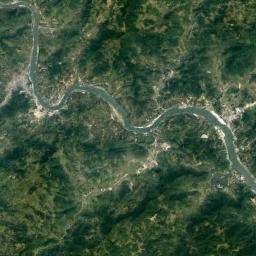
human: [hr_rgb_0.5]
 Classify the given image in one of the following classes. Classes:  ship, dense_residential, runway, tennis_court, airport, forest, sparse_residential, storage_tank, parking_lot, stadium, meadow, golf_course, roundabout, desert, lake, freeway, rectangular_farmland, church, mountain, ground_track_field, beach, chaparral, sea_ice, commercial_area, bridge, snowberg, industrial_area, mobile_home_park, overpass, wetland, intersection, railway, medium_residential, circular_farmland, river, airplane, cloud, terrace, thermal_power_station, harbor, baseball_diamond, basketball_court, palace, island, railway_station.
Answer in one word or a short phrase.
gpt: river